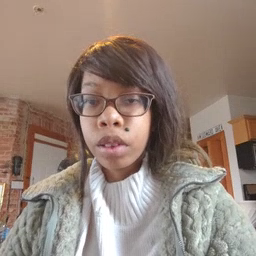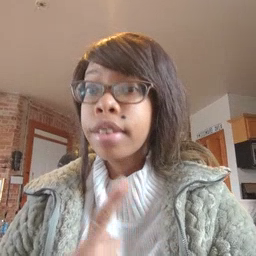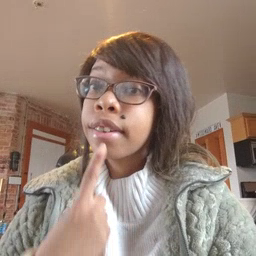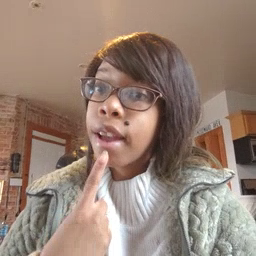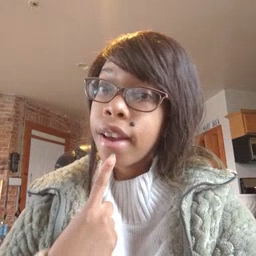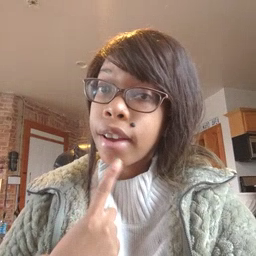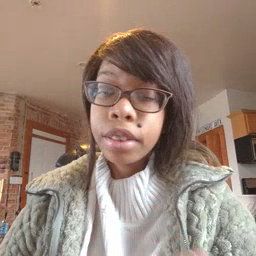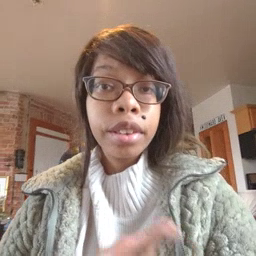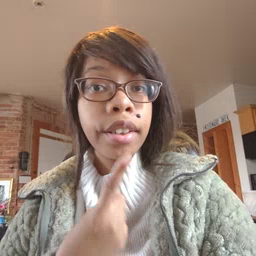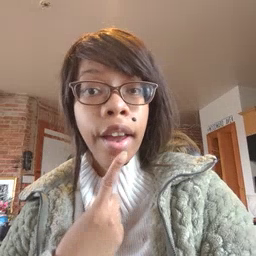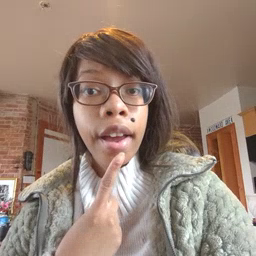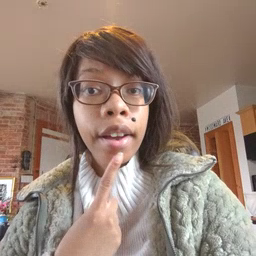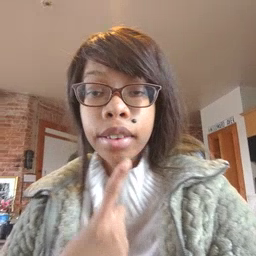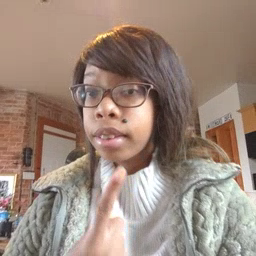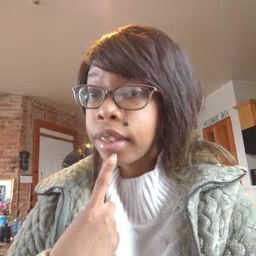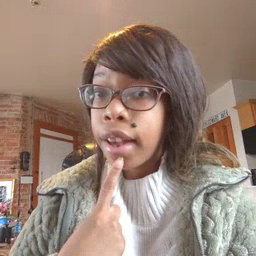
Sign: say